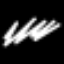
Label: squiggle